Aerial crown-view tile of a tropical tree (Barro Colorado Island, Panama), acquired 20241216:
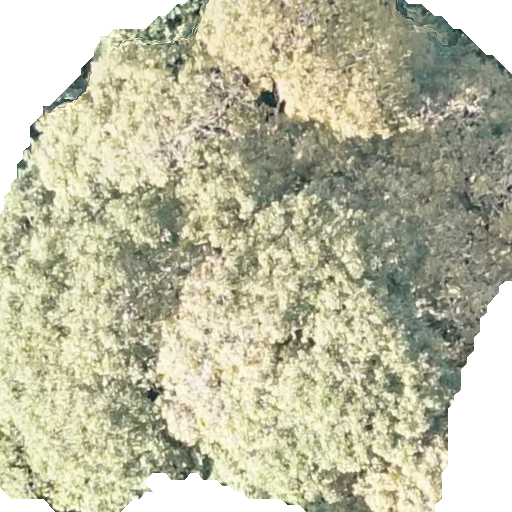
Species: Dipteryx oleifera
GBIF accepted scientific name: Dipteryx oleifera
Crown area: 361.258 m²